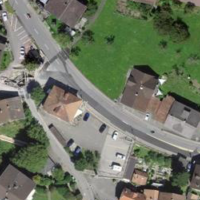
EUNIS habitat code: 54
Species observed at this site:
Callimorpha dominula